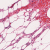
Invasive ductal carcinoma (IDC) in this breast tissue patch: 0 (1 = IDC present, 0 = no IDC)